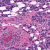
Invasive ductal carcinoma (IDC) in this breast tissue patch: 1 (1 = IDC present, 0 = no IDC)